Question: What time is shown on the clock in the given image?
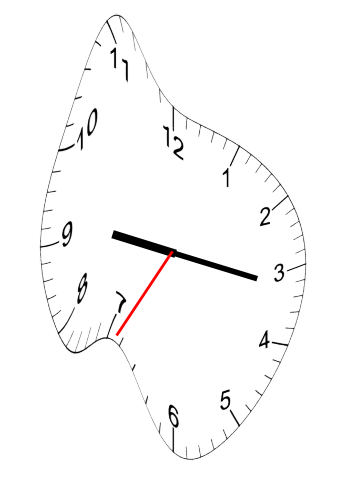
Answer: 09:16:35